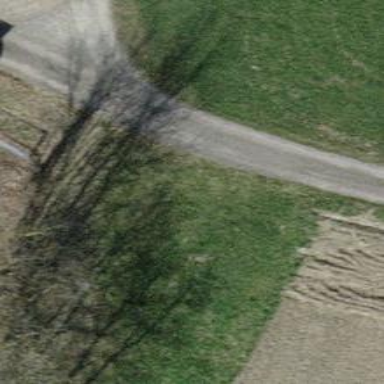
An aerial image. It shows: Track with pebblestone surface. The track type is grade2.